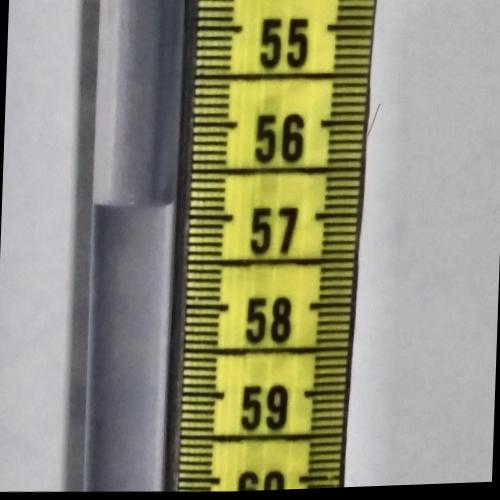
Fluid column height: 56.9 cm